Question: I am trying to display a four grid with different items for my web, however now all children divs have the same size:
'''
<div class="container">
<div class="grid4">
<input type="submit" name="input1" value="input1"/>
</div>
<div class="grid4">
<input type="submit" name="input2" value="input2"/>
</div>
<div class="grid4">
<input type="submit" name="input3" value="input3"/>
</div>
<div class="grid4 no-border">
<input type="submit" name="input4" value="input4"/>
</div>
</div>
'''
CSS:
'''
.container {
width: 100%;
margin: 30px 0 30px 0;
}
.grid4 {
width: 25%;
padding: 20px;
border-right: 2px solid rgba(40,40,40,0.8);
display: inline;
}
.no-border {
border: none;
}
'''
I tested it in jsfiddle and they indeed have the same size:
<URL>
However, you can clearly see that the last chil div is smaller:

Why?! Any help?
In case it is too small in the image:
'''
elemento {
}
.grid4 {
width: 25%;
padding: 20px;
border-right: 2px solid rgba(40, 40, 40, 0.8);
display: inline;
}
div {
text-align: left;
}
body, div, td {
font-family: 'Noto Sans',Arial,Helvetica,sans-serif;
font-size: 12px;
color: #666;
}
Inherited from body
body {
text-align: center;
}
'''
I checked again with the browser inspector and I can see that the first div is about 50% of the '.container' div. It has exactly the same css properties than the rest of the divs.
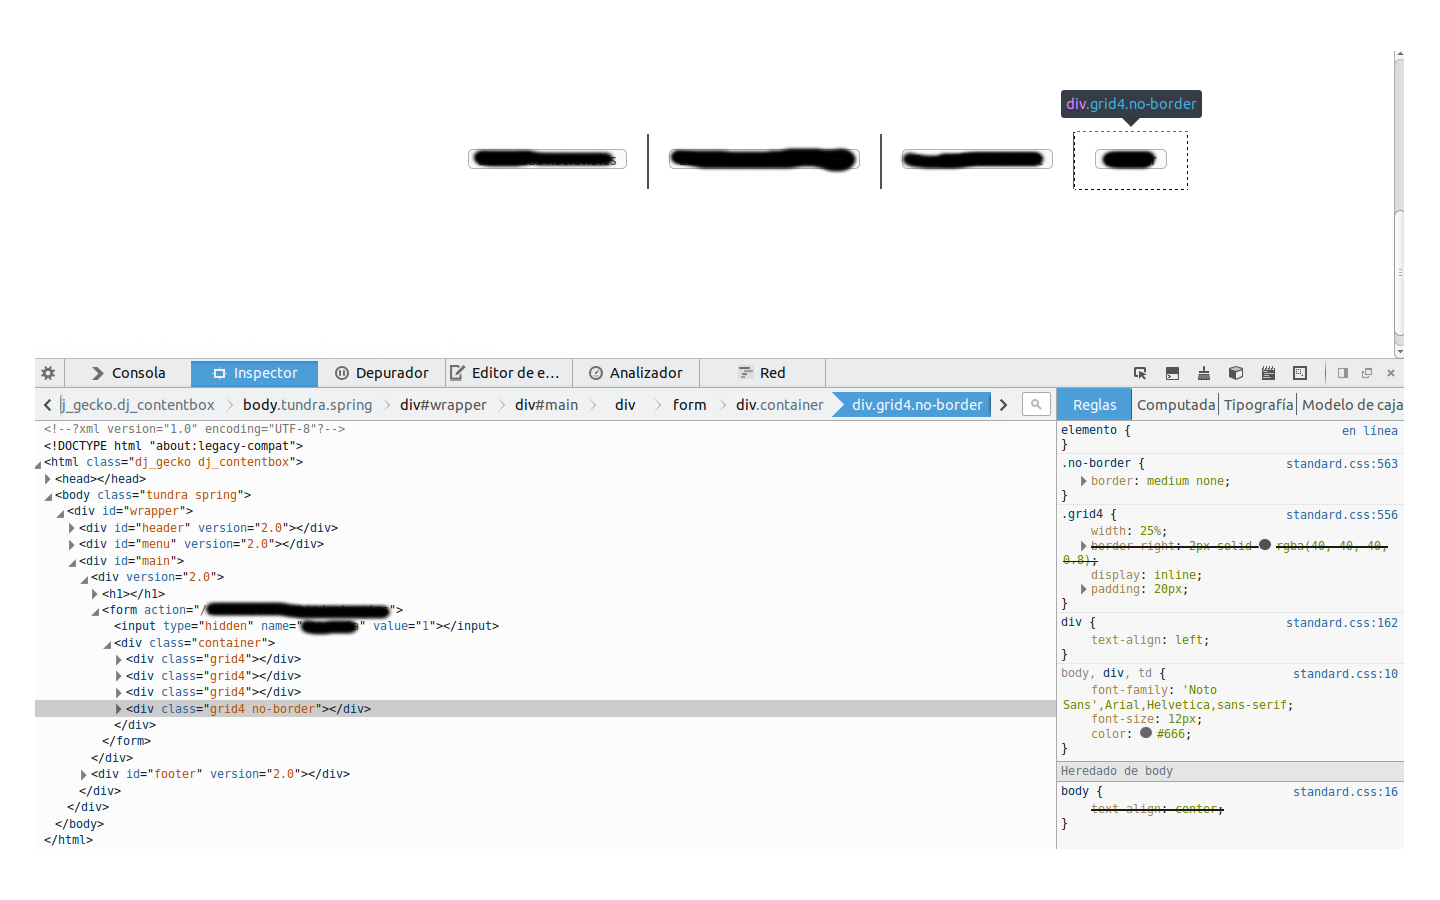
Answer: The 3 first divs are wider than the last due to:
They have the CSS 'display:inline' (meaning their width gets effected by white-spaces, line breaks etc).
The last div has no border unlike the first 3.
## Give them identical width
So what you need to do to make sure all 4 divs have the same width is removing all white-space between the submit buttons and their parent divs, and also add 'padding-right:22px;' to the last div (if you want the 4 divs identical wide).
<URL>